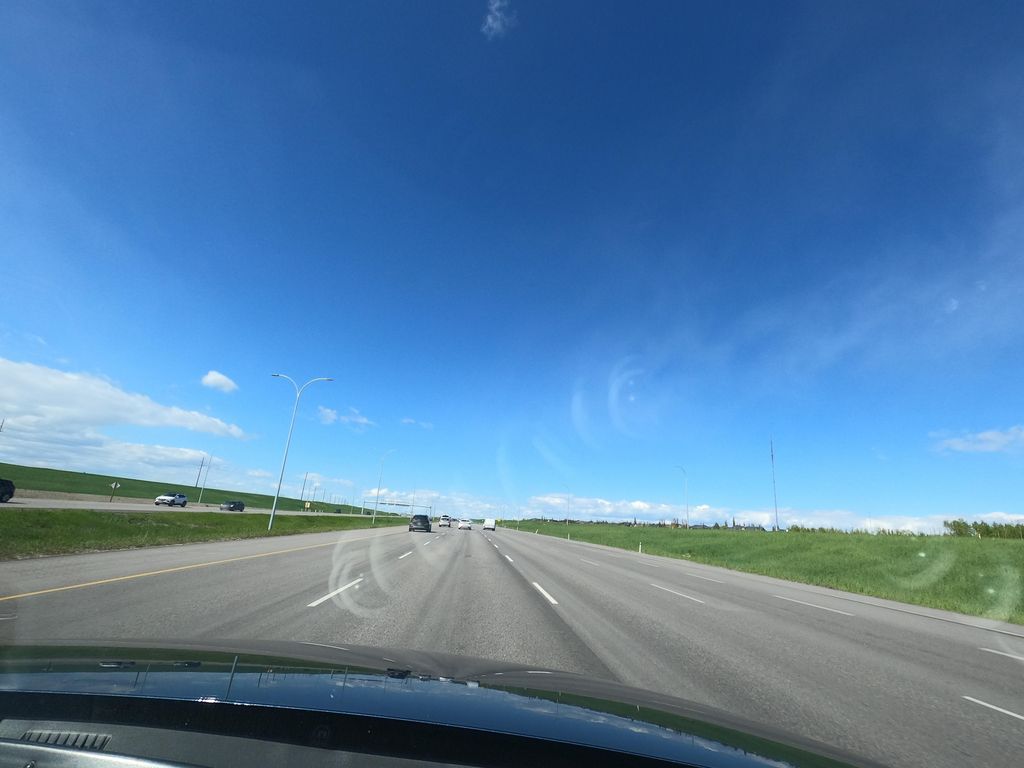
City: calgary